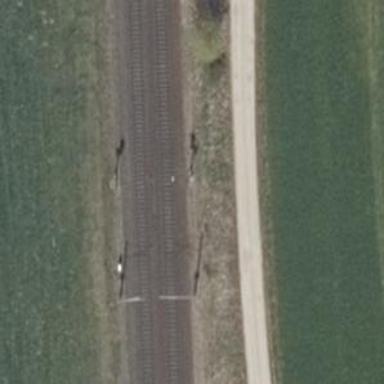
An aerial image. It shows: Railway signal.